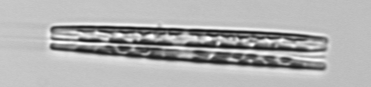
Label: Thalassionema